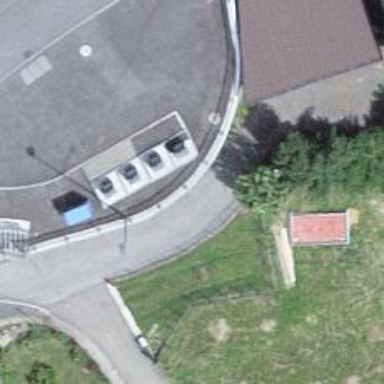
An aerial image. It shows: Recycling container in the area designated for recycling.